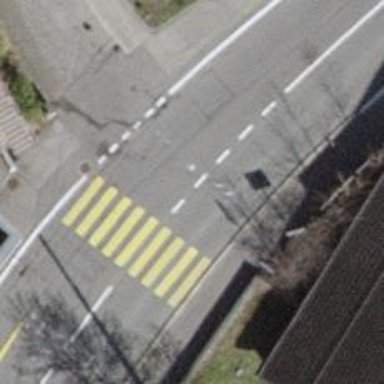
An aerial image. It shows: Residential road with asphalt surface and no sidewalk.